Question: I have a website which serves around 20 - 50 widgets per second and I wanted to create a chart that automatically gets data from the server and then updates the chart and I want the chart to run from right to left as more data is added and remove the old values and add the new values. I would like a javascript and php solution.
I have tried google and cannot find any solutions for this and I found a tutorial once but now I have lost that link :( So any kind of help in form of a link, piece of code or what to look for will help.
One thing that I wanted was having the widget start with a delay of fetch data but start displaying the data after 5 seconds of the intial fetch and then fetch data every 2 seconds, however load data second by second. This would ease the load on the server while also generating smooth graphs.

Any help would be appreciated....
Something Like this for php
<URL>
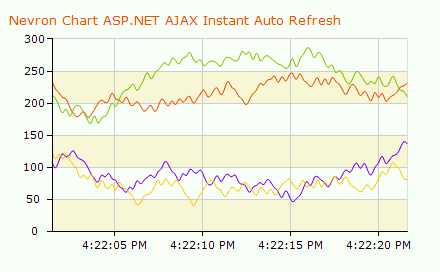
Answer: So you just need two functions running at different intervals that have access to the same variable where all the data will be stored
'''
function runChart() {
var dataObject = [];
fetchFromServer = function() {
//Make your Ajax call here
//and then update 'dataObject'
}
//set fetchFromServer to fire every 5 seconds
setInterval( function () { fetchFromServer() }, 5000 );
loadToChart = function() {
//In here keep track of what was the last data you added to the chart
//pull data-points from 'dataObject'
//and display the next data-point on the graph
}
//set loadToChart to fire every second
setInterval( function () { loadToChart() } ,1000);
}
'''